Question: First, I will make the question and then I will explain the application.
How can I make 'JFrame's to behave like 'JOptionPanes'? (<URL> i.e.
'[Show content >> return a value]'. Aditionally I need it to be
'[Show the frame >> Ask information >> Modify an object passed as parameter to the constructor >> return something]'
I already made the "Ok" button get the answer i want (displaying it in the console), but i cant figure out where to put the 'return' statement
i want the function to be something like
'''
public static String getAnswer(Args, Answer)
'''
'Args', may contain name of the field, type of data, maximum lenght, and
'Answer', is the object to be modified, after the user gives the information and clicks "ok"
There is always and argument and an answer for it. e.g. (look at the screenshot, to see how the "most complex" type of message I need to display, it is incomplete though, because it needs to display different kind of components depending on the data type).
'''
| Arg | Answer |
--------------------------------------
| Type | fldName | |
--------------------------------------
| int | Age: | 22 |
| String | Name: | Roger |
| Date | Birth: | 31/10/1989 |
'''
What i did so far, is to display a JFrame (which is the dialog) with the desired content and make a button to show me the answer in console.
How do I build the JFrame? I have 4 classes, three of the classes are described below the screenshot and the last one, build a JPanel that contains the three other panels and add it to the JFrame. If you want to see the code <URL>.
Why I dont use JDialog, because it needs a parent frame which I dont have. I need to display this from another not java application, so this, must already be the top frame.
---
---
Im aware, that by using 'JOptionPane.showMessageDialog()' and so on, my problem may be solved, but I cant figure out hot to make it fit my needs. The content showed on a JOptionPane seems limited to me and I don't know how to keep control nor reference to the childrens I put into it, everything changes its behaviour .
I have to make five different dialogs that would return values to another application (painful oracle forms 6i). The types of dialogs are:
- - - - -
Here is a screenshot of the last item ('Parameter form'), in the example, evey item is type Month, and the answer would be filled with its value.

As you can see, the frame is divided by 3 blocks (which I made as 3 classes 'TopPanel', 'MidPanel' and 'BotPanel'): Message dialog, User inputs and command buttons respectively.
'TopPanel', extends from JScrollPane and creates a JEditorPane, cuz it may show html content
'MidPanel', extends from JScrollPane (this one, is created only for the last two dialogs in the list) and creates fields based on an object that forms pass as parameters to be asked to the user, the input to this, need to be checked in java as it can be a date, a textField or a combo box based on a select statement (in the picture, there are the 12 months of the year based on a query to the database).
'BotPanel' has the controls for the answer that java would give to forms, say, the list of parameters or the answer to a Yes/No dialog. This panels, changes with every kind of dialog. e.g. For a yes/no dialog, it has "Yes" and "No" buttons that will make java, return true or false, but for a parameter form dialog, it would return an error message if ocurred and the Object that contains the information that the user choosed.
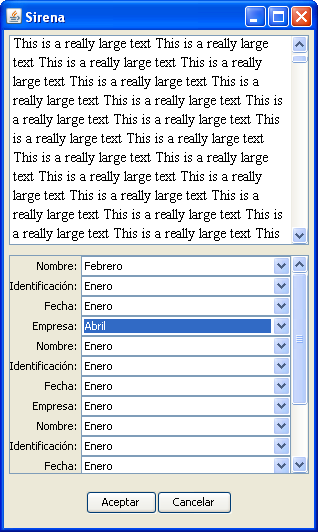
Answer: Again, you can put any complex gui into a JOptionPane. The JOptionPane show method's second parameter takes an Object which can be any Swing component. For example:
'''
import java.awt.*;
import java.util.HashMap;
import java.util.Map;
import javax.swing.*;
import com.roots.map.MapPanel.ControlPanel;
public class ComplexDialog extends JPanel {
public static final String[] COMBO_LABELS = { "Nombre 1",
"Identificacion 1", "Fecha 1", "Empresa 1", "Nombre 2",
"Identificacion 2", "Fecha 2", "Empresa 2", "Nombre 3",
"Identificacion 3", "Fecha 3", "Empresa 3", "Nombre 4",
"Identificacion 4", "Fecha 4", "Empresa 4", "Nombre 5",
"Identificacion 5", "Fecha 5", "Empresa 5", "Nombre 6",
"Identificacion 6", "Fecha 6", "Empresa 6", "Nombre 7",
"Identificacion 7", "Fecha 7", "Empresa 7" };
public static final String[] COMBO_ITEMS = { "January", "February", "March",
"April", "May", "June", "July", "August", "September", "October",
"November", "December" };
private JTextArea textarea = new JTextArea(15, 30);
private Map<String, JComboBox> comboMap = new HashMap<String, JComboBox>();
public ComplexDialog() {
textarea.setLineWrap(true);
textarea.setWrapStyleWord(true);
for (int i = 0; i < 100; i++) {
textarea.append("This is a really large text. ");
}
JPanel comboPanel = new JPanel(new GridBagLayout());
for (int i = 0; i < COMBO_LABELS.length; i++) {
addToComboPanel(comboPanel, COMBO_LABELS[i], i);
}
int eb = 5;
setBorder(BorderFactory.createEmptyBorder(eb, eb, eb, eb));
setLayout(new BoxLayout(this, BoxLayout.PAGE_AXIS));
add(new JScrollPane(textarea));
add(Box.createVerticalStrut(5));
JScrollPane comboPanelScroll = new JScrollPane(comboPanel);
add(comboPanelScroll);
comboPanelScroll.getViewport().setPreferredSize(
textarea.getPreferredSize());
}
private void addToComboPanel(JPanel comboPanel, String labelText, int index) {
GridBagConstraints gbc = new GridBagConstraints(0, index, 1, 1, 0.2, 1.0,
GridBagConstraints.WEST, GridBagConstraints.BOTH, new Insets(0, 0,
0, 5), 0, 0);
comboPanel.add(new JLabel(labelText, SwingConstants.RIGHT), gbc);
gbc = new GridBagConstraints(1, index, 1, 1, 1.0, 1.0,
GridBagConstraints.EAST, GridBagConstraints.HORIZONTAL, new Insets(
0, 0, 0, 0), 0, 0);
JComboBox combo = new JComboBox(COMBO_ITEMS);
comboMap.put(labelText, combo);
comboPanel.add(combo, gbc);
}
public String getComboChoice(String key) {
JComboBox combo = comboMap.get(key);
if (combo != null) {
return combo.getSelectedItem().toString();
} else {
return "";
}
}
public String getTextAreaText() {
return textarea.getText();
}
public int showDialog() {
return JOptionPane.showOptionDialog(null, this, "Sirena",
JOptionPane.DEFAULT_OPTION, JOptionPane.PLAIN_MESSAGE, null,
new String[] { "Aceptar", "Cancelar" }, "Aceptar");
}
private static void createAndShowGui() {
ComplexDialog dlg = new ComplexDialog();
int response = dlg.showDialog();
if (response == 0) {
System.out.println("JTextArea's text is:");
System.err.println(dlg.getTextAreaText());
System.out.println("Combo box selections are: ");
for (String comboLabel : COMBO_LABELS) {
System.out.printf("%20s: %s%n", comboLabel, dlg.getComboChoice(comboLabel));
}
}
}
public static void main(String[] args) {
SwingUtilities.invokeLater(new Runnable() {
public void run() {
createAndShowGui();
}
});
}
}
'''